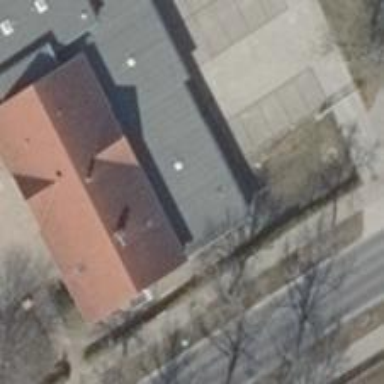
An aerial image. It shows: Fire station building with flat grey roof.